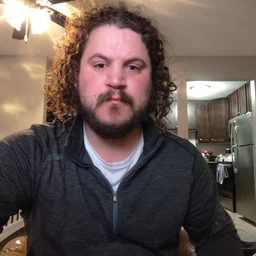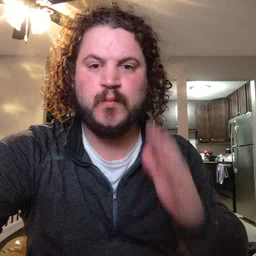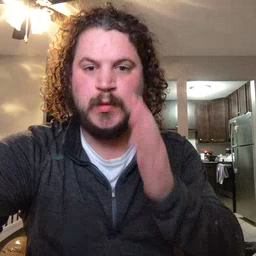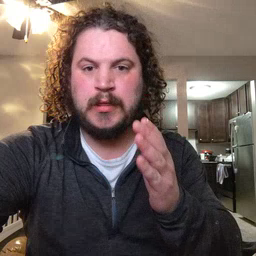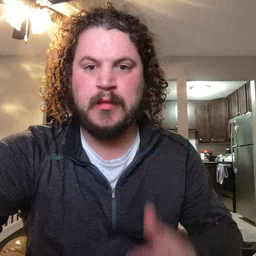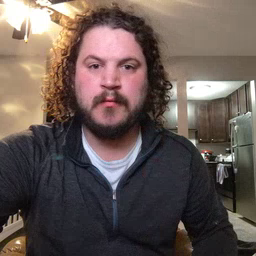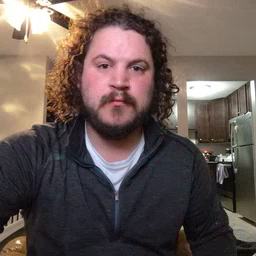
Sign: will